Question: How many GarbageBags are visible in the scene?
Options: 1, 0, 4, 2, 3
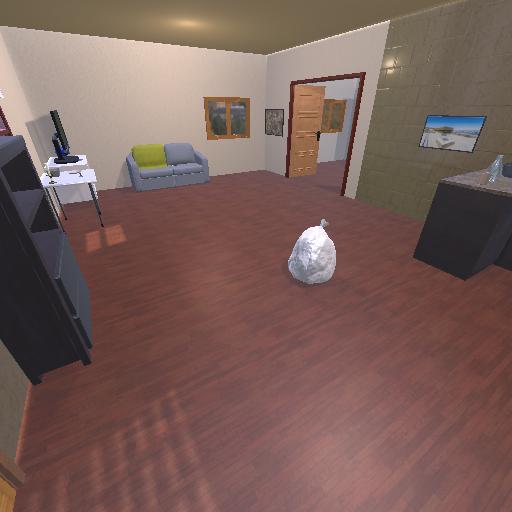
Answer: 1